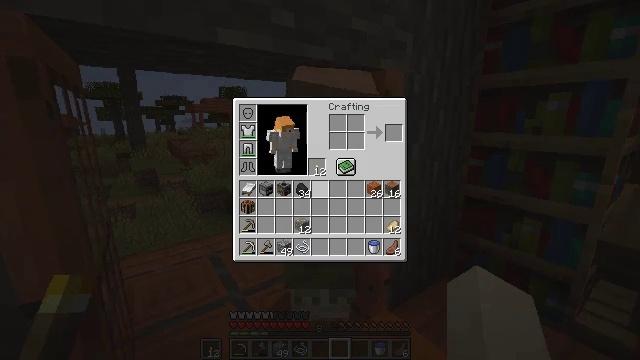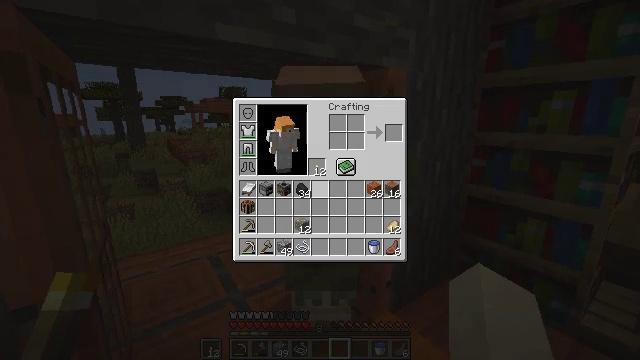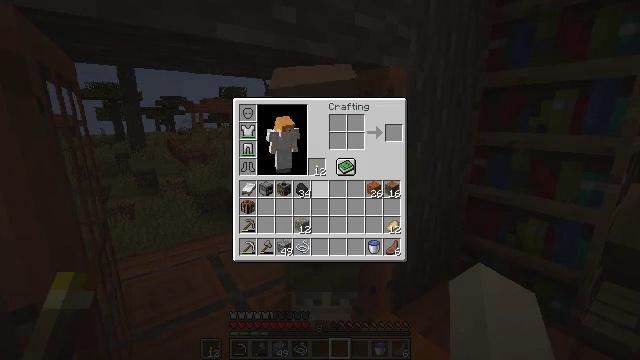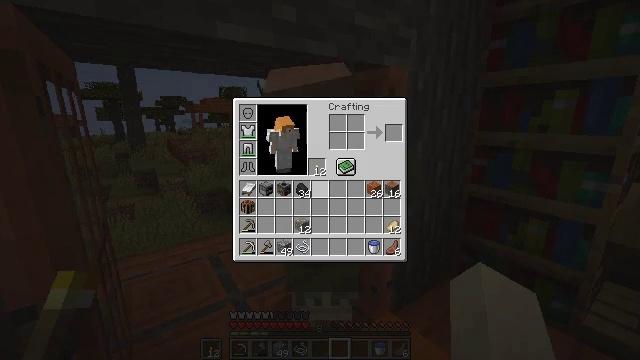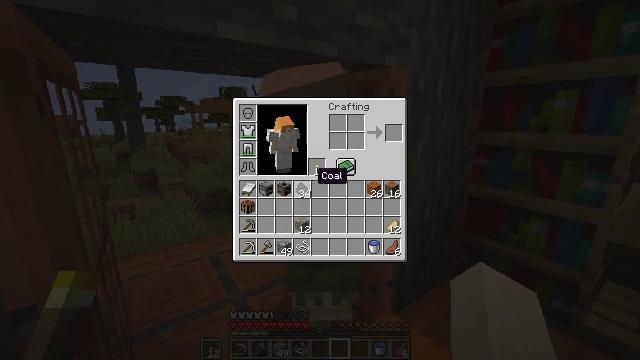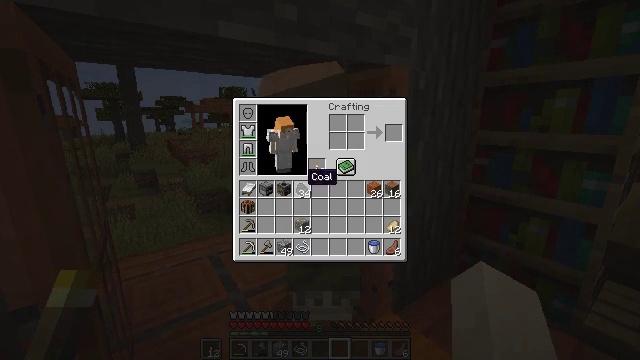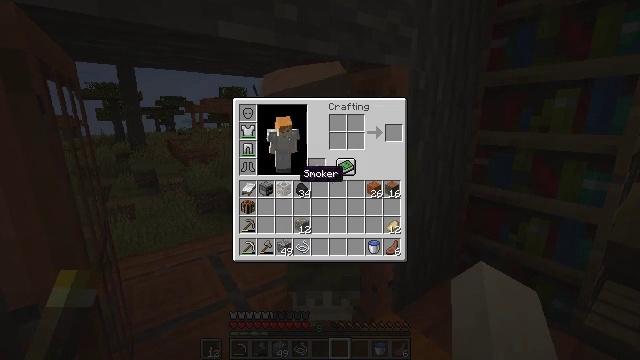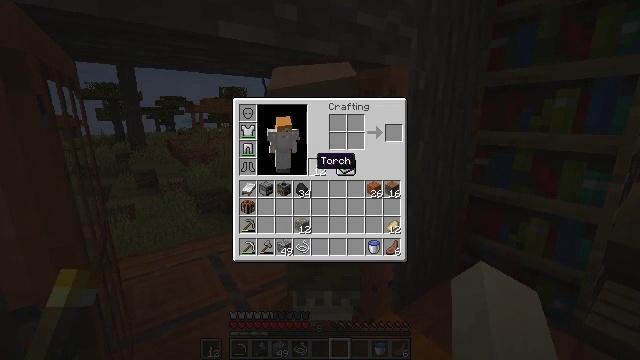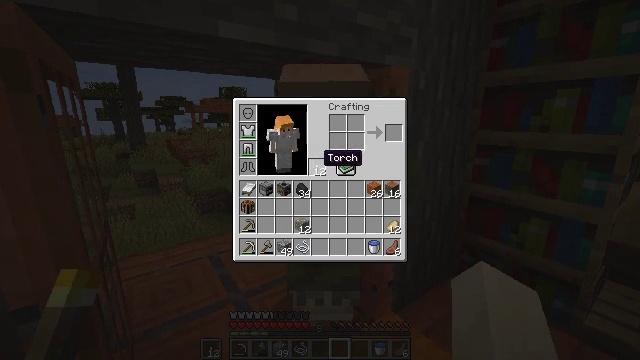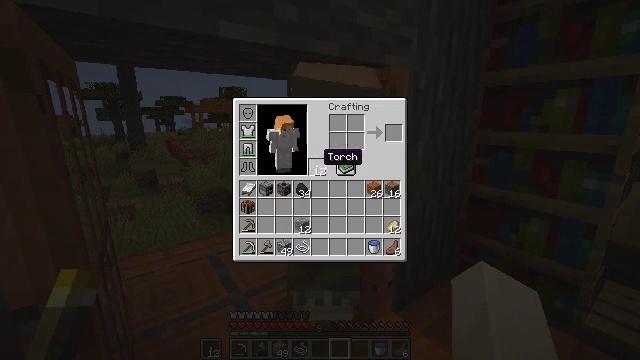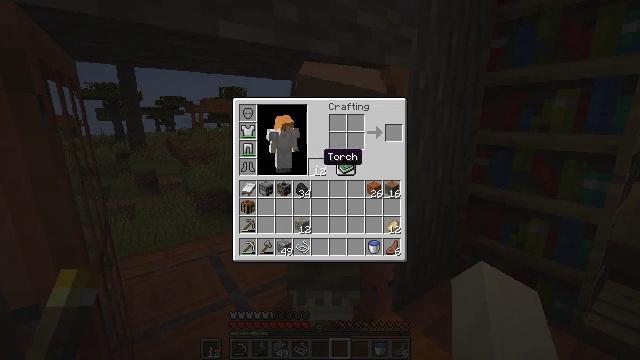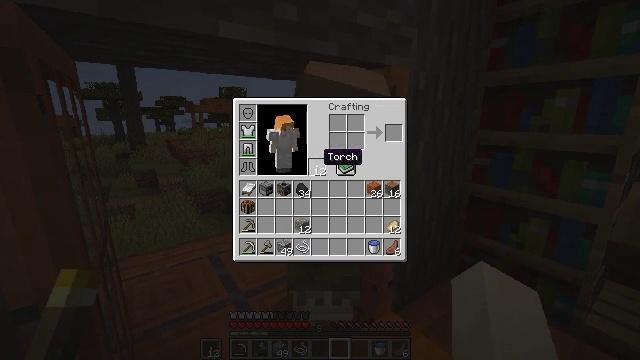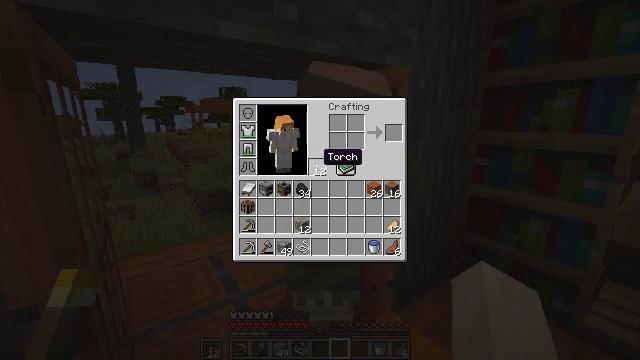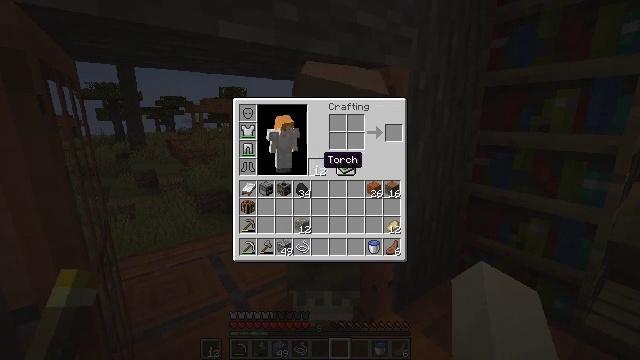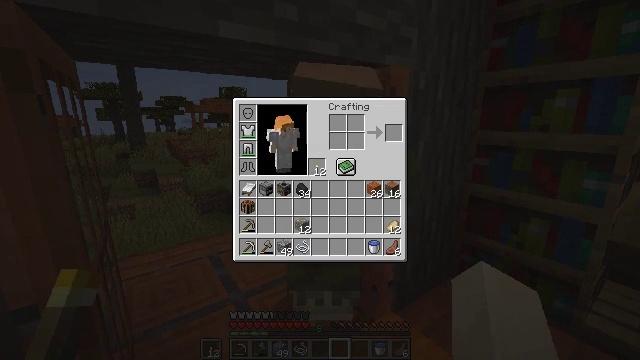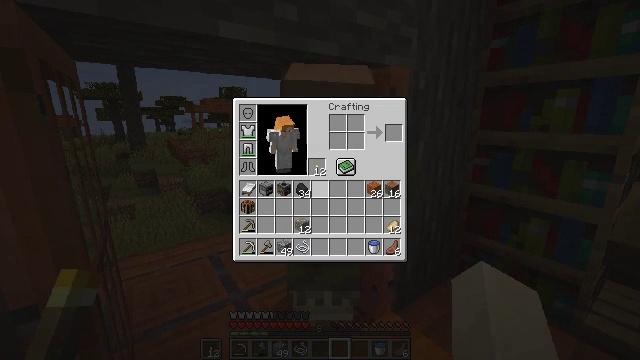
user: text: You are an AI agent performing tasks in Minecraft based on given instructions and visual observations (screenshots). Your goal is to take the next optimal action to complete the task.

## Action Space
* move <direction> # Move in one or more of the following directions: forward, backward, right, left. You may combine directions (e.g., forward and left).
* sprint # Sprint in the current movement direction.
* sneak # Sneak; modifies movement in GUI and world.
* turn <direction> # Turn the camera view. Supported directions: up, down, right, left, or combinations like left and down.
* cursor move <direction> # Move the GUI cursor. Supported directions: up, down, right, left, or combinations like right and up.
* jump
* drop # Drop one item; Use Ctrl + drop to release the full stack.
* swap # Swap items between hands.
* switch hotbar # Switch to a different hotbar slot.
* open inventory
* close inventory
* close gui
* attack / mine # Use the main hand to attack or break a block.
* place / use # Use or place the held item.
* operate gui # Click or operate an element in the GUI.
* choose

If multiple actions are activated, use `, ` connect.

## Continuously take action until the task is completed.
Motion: motion action
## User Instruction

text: Remove the orange carpet from the floor.
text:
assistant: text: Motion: operate gui, open inventory
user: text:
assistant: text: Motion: operate gui
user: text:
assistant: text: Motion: operate gui
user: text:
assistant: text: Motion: operate gui
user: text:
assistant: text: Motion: cursor move left, operate gui
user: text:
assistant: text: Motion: cursor move left, operate gui
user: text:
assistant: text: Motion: cursor move right and up, operate gui
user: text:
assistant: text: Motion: cursor move right, operate gui
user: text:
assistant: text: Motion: operate gui
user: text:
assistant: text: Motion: operate gui
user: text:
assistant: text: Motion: operate gui
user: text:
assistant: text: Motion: operate gui
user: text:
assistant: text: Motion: operate gui
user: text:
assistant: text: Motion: cursor move down
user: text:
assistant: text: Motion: no_op
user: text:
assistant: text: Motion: no_op
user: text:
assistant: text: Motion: no_op
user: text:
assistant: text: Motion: no_op
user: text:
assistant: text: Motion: operate gui
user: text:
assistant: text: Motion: operate gui
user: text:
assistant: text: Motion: no_op
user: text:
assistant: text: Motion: no_op
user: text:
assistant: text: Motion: no_op
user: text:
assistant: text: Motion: cursor move up
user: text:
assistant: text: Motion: no_op
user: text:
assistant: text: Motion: no_op
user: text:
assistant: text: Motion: no_op
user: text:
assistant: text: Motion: operate gui
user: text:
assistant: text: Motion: operate gui
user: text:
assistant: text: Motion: operate gui